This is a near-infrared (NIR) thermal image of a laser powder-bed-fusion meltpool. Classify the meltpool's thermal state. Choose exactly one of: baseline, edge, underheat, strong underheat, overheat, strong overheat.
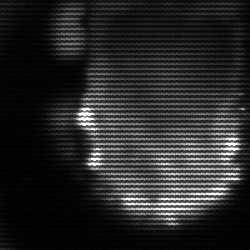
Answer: baseline